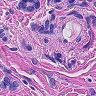
Metastatic tissue present: yes